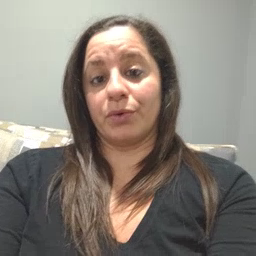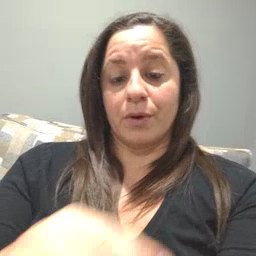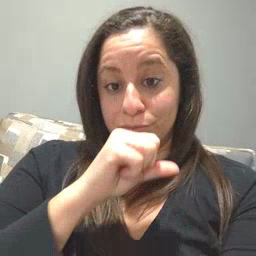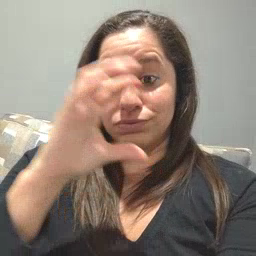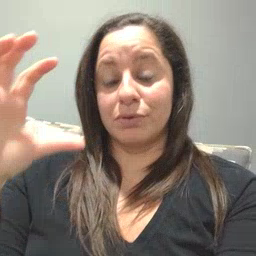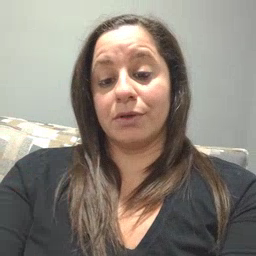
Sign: balloon